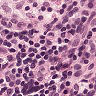
Metastatic tissue present: no